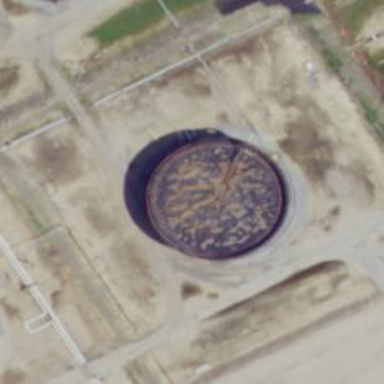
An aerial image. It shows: Storage tank created as man-made structure.